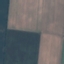
Land use / land cover: AnnualCrop